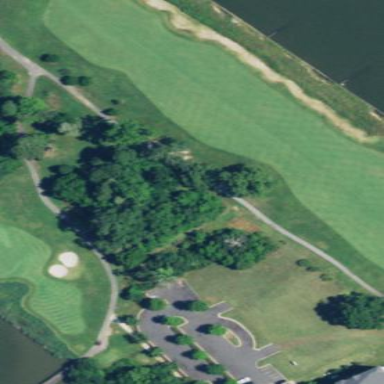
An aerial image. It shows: Golf bunker filled with sandy terrain.